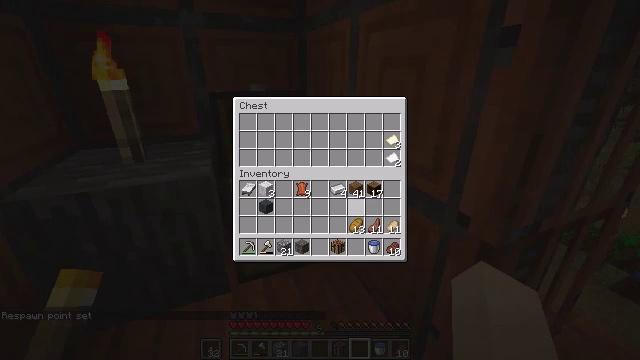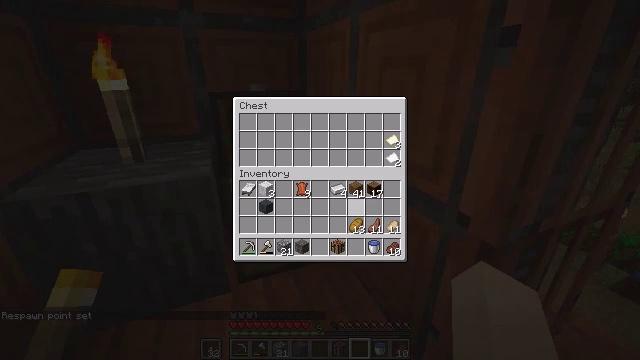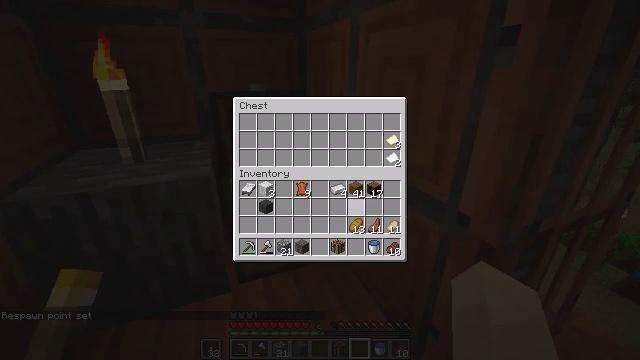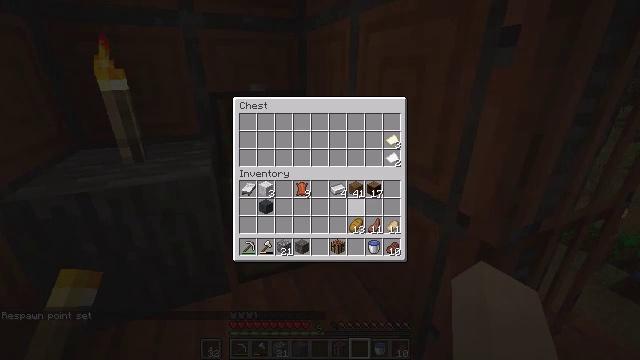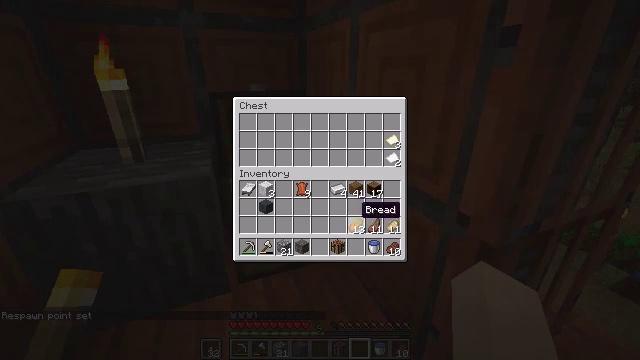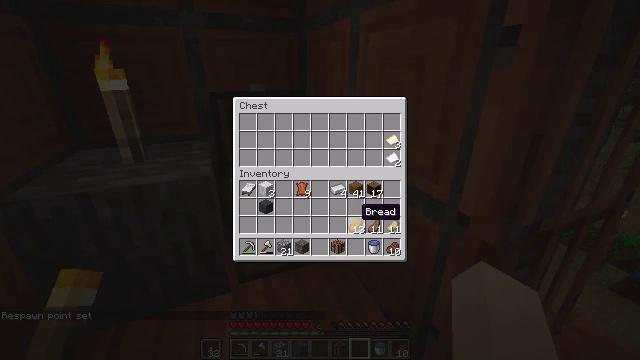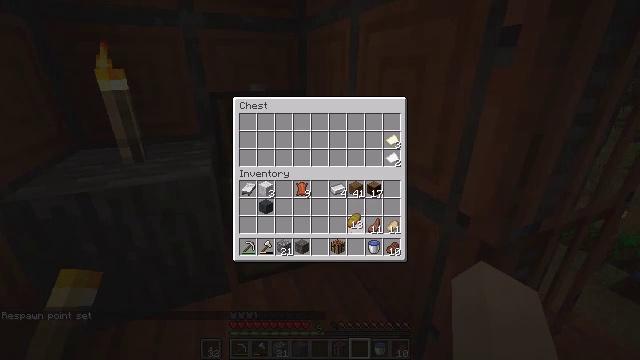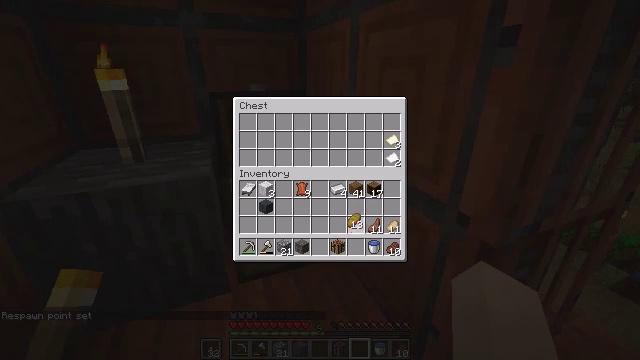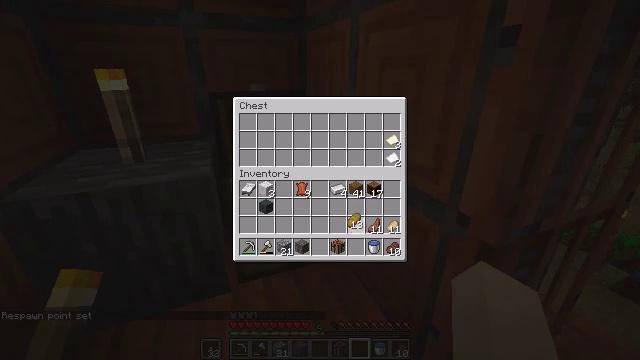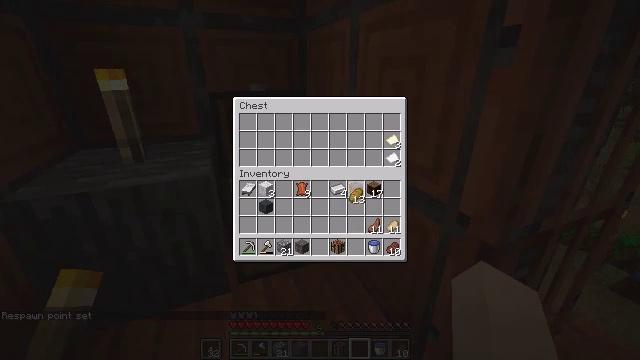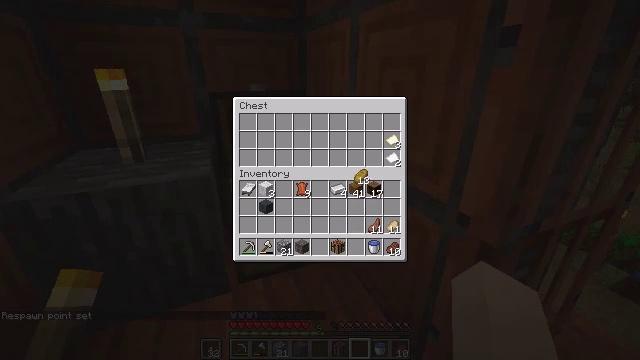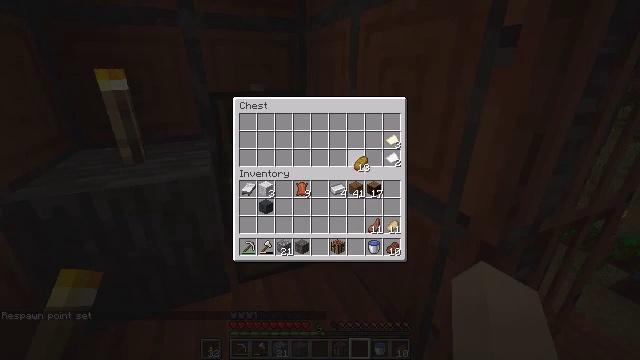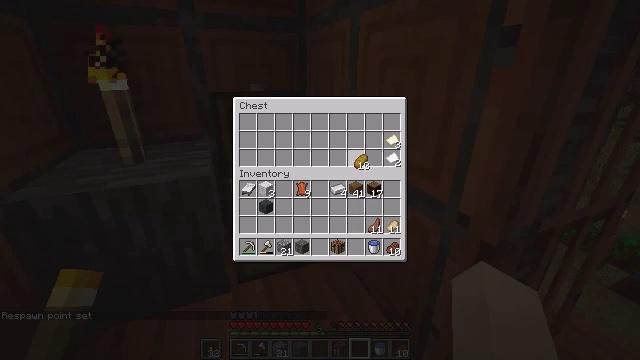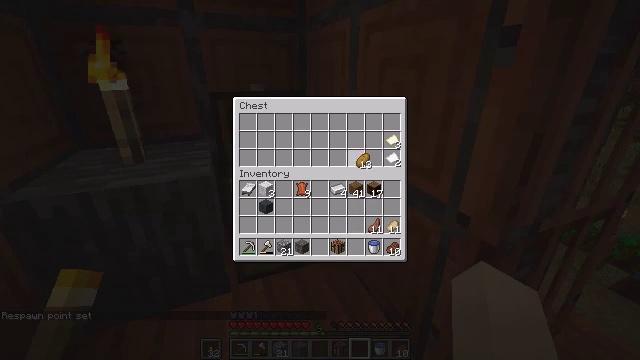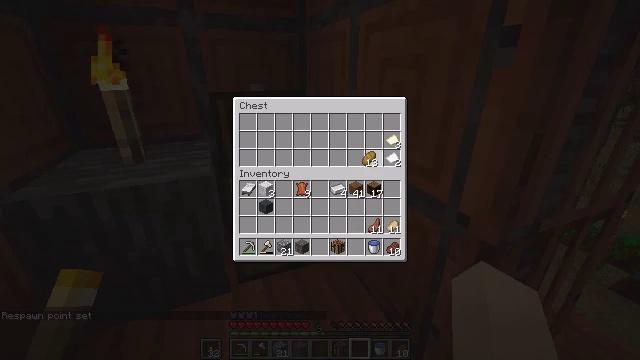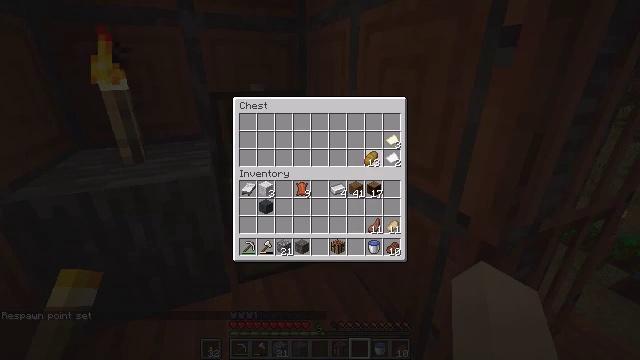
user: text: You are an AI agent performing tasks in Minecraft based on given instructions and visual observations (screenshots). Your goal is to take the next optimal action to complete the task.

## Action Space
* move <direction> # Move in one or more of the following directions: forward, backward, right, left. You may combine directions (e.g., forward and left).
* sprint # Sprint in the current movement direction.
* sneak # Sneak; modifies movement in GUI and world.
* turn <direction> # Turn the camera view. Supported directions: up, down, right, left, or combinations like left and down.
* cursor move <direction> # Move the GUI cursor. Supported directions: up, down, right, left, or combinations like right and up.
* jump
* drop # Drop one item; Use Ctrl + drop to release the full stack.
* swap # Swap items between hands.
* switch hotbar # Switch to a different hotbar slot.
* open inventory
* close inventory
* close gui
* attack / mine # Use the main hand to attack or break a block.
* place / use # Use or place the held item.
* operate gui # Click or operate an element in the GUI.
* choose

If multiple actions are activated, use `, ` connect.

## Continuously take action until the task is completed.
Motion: motion action
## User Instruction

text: Remove the acacia slab from the structure.
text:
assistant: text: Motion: no_op
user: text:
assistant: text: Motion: no_op
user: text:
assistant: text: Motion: cursor move down
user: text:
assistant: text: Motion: no_op
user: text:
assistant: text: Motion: no_op
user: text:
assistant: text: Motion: operate gui
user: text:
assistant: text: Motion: operate gui
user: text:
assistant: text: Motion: operate gui
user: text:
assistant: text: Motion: cursor move up
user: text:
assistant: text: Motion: cursor move up
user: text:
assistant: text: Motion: cursor move up
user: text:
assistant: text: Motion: no_op
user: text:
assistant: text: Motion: no_op
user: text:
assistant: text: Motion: no_op
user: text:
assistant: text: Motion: no_op
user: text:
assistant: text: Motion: no_op
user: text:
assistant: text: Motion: operate gui
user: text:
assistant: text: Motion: operate gui
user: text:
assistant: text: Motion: no_op
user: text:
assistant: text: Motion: no_op
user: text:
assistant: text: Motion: no_op
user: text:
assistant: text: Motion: no_op
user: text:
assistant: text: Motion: cursor move down
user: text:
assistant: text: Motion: cursor move down
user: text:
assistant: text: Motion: no_op
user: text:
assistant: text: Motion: no_op
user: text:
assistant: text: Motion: no_op
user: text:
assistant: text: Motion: cursor move down
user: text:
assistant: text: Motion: no_op
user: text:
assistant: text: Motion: no_op